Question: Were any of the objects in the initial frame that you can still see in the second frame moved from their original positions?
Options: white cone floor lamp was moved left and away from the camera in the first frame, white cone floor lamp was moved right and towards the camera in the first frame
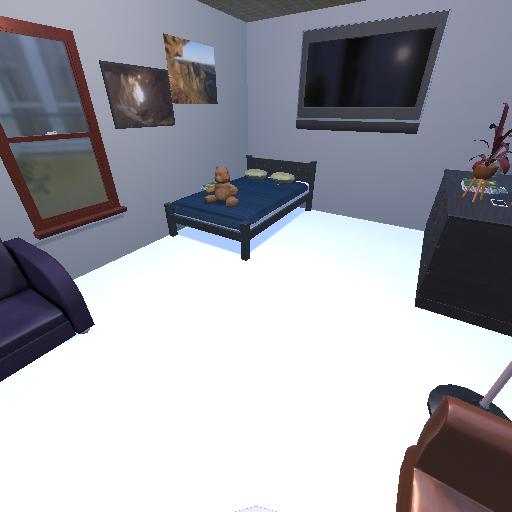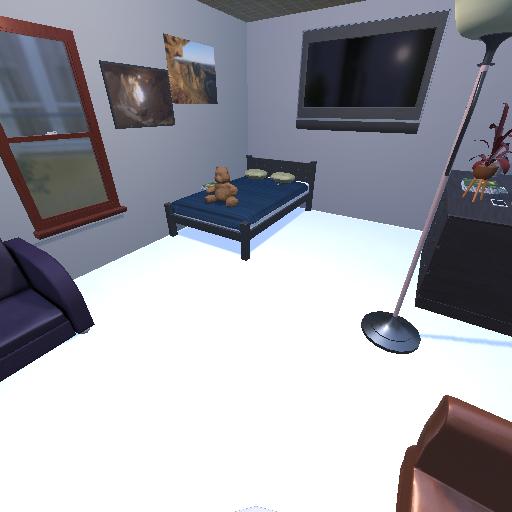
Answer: white cone floor lamp was moved left and away from the camera in the first frame